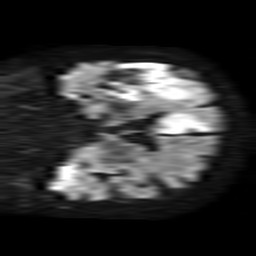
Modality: TRACE
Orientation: coronal
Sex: female
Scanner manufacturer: philips
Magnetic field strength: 1.5 T
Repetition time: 3.4 s
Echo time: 0.06922 s